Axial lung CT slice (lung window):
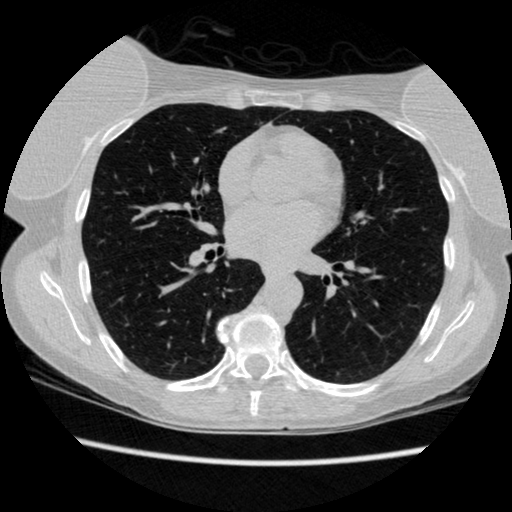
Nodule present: no